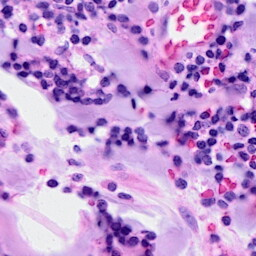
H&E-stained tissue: Breast